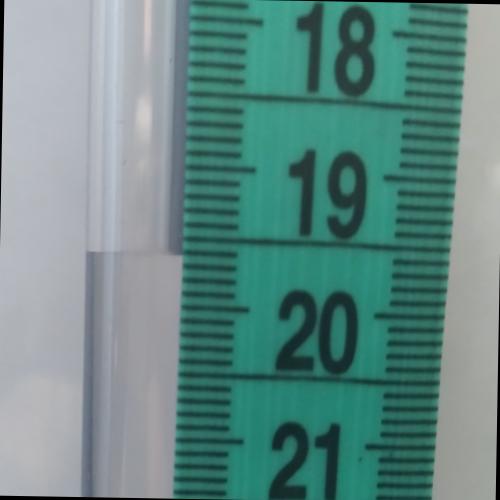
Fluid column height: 19.6 cm